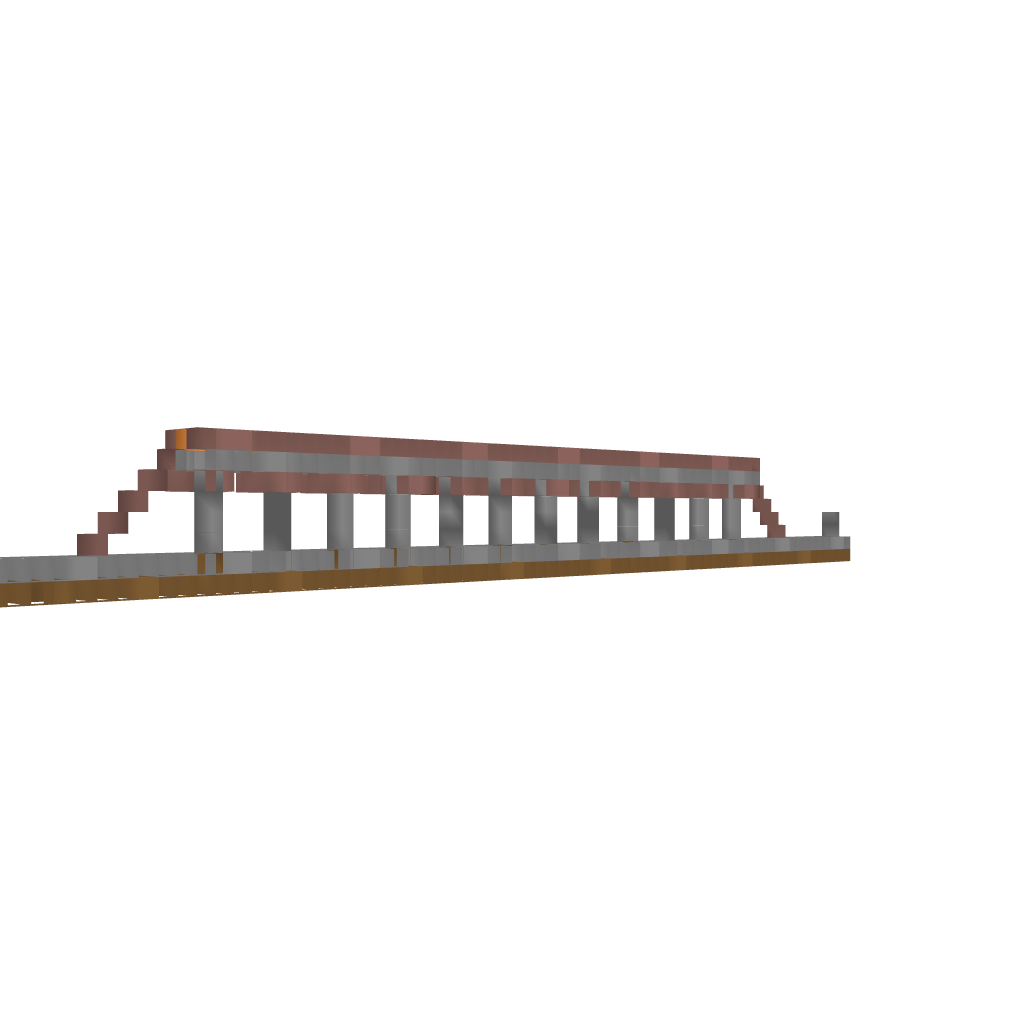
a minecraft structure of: Simple Minecart Bridge #1 good quality